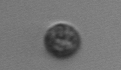
Label: Dinophyceae